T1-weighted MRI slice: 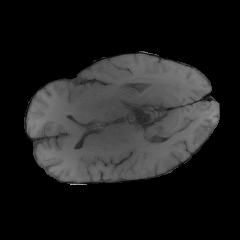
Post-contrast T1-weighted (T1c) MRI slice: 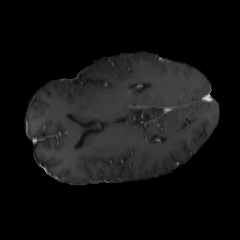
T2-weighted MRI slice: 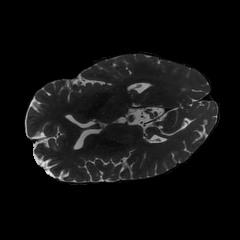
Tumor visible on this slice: no